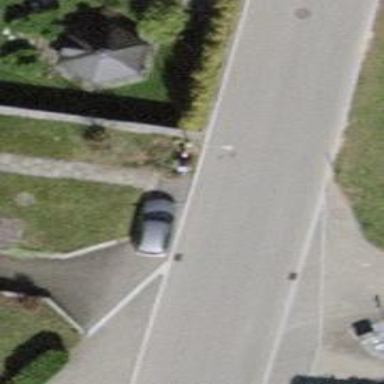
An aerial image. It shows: Hedge acting as barrier.